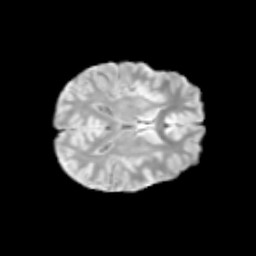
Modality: T2w
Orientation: axial
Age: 13
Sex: male
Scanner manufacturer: siemens
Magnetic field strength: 3 T
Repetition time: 3.8 s
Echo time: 0.07 s